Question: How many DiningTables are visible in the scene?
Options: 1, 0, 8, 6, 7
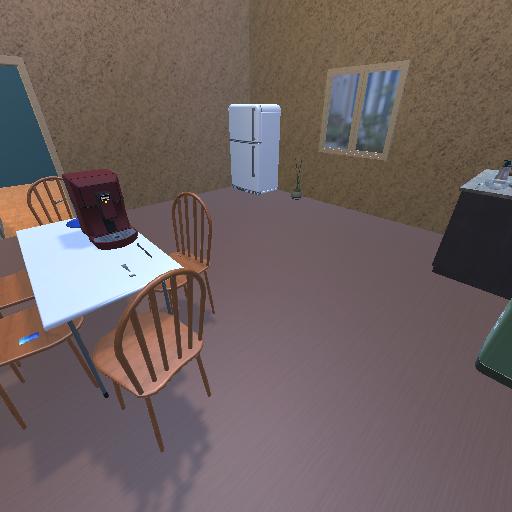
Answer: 1